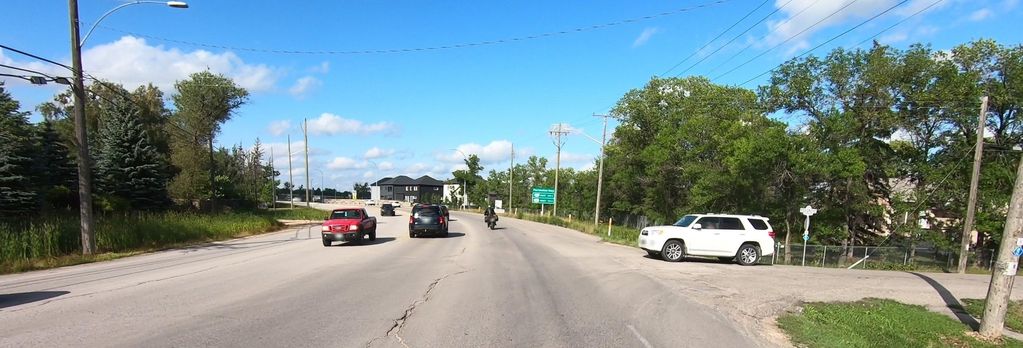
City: winnipeg